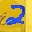
Label: 2